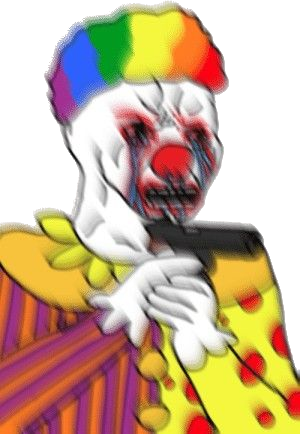
Label: 5_Rage